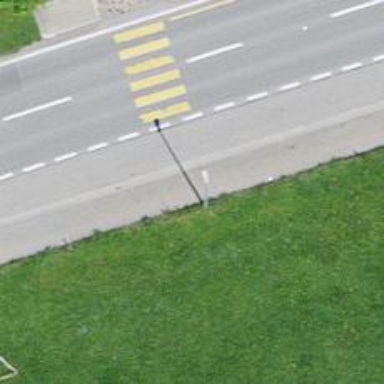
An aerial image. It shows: Cycleway.